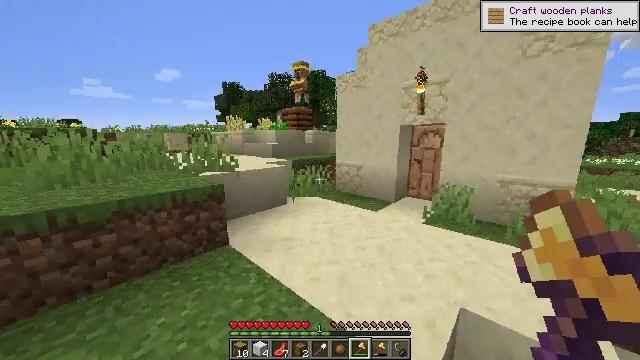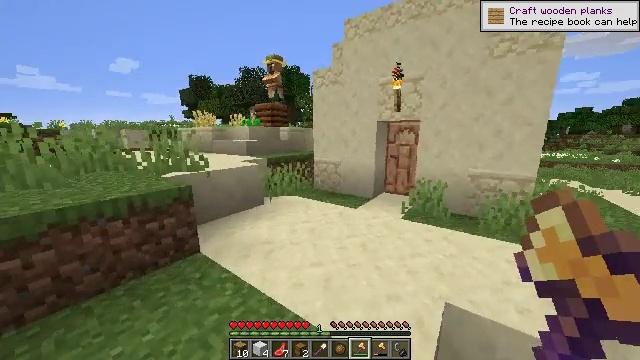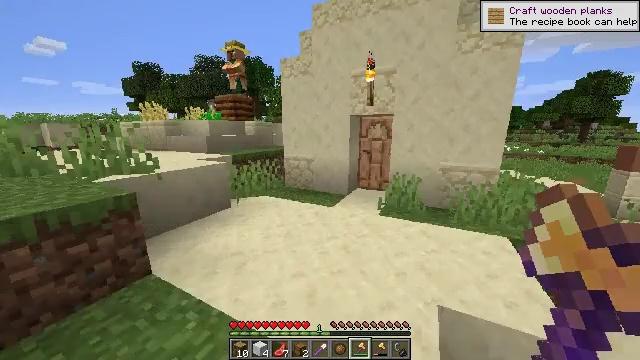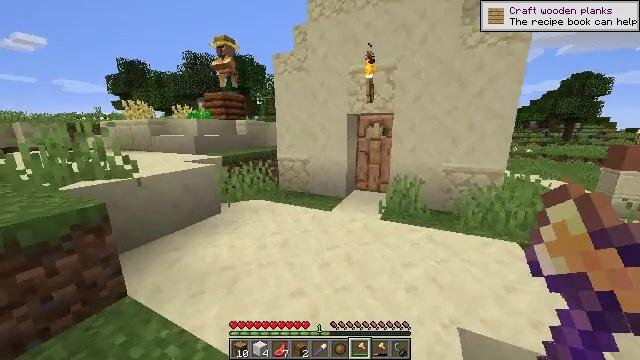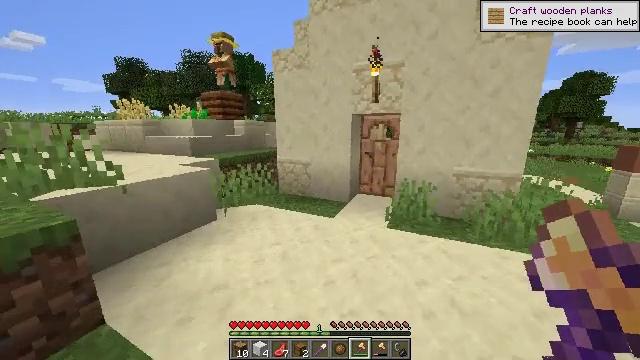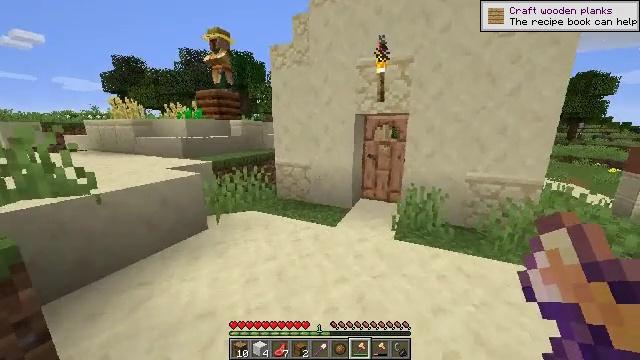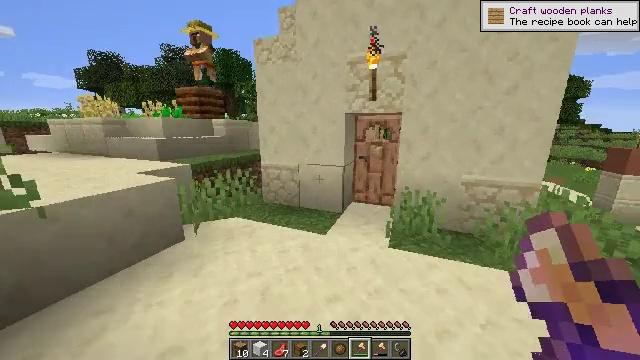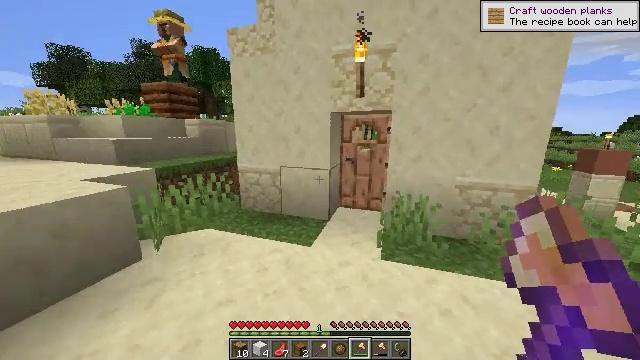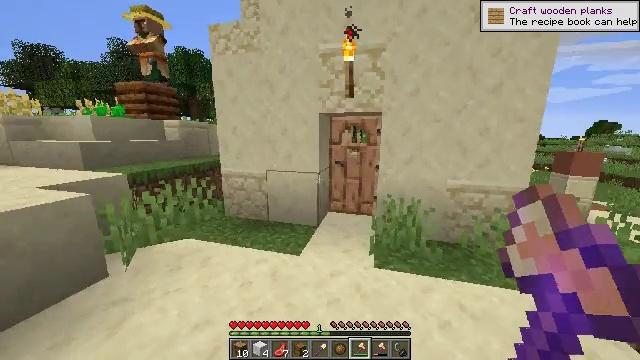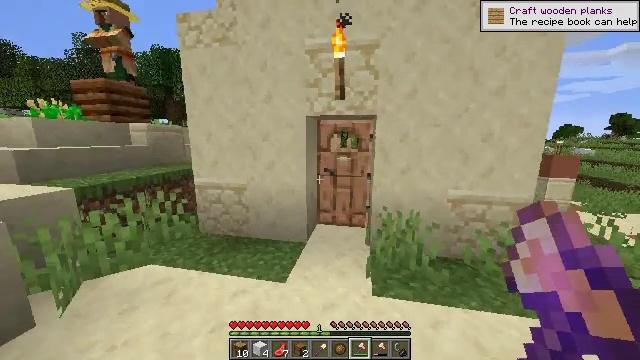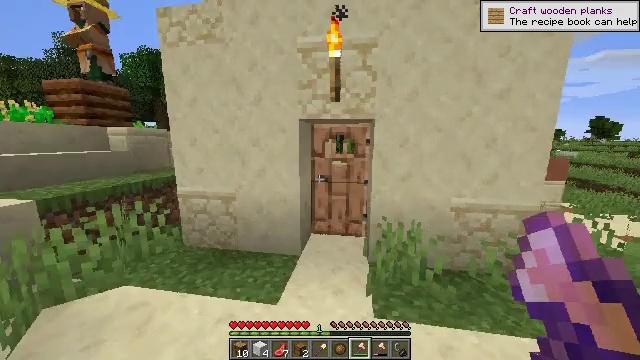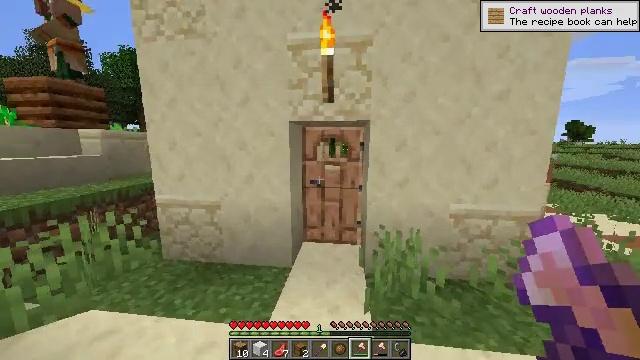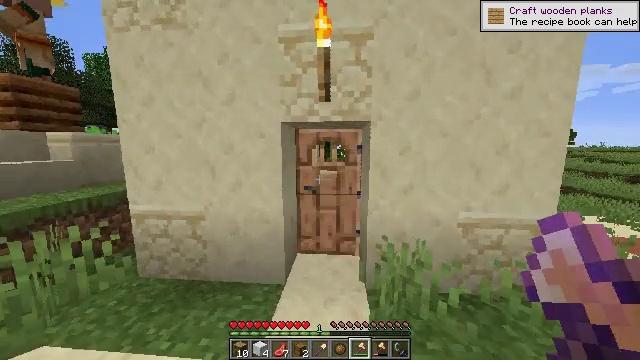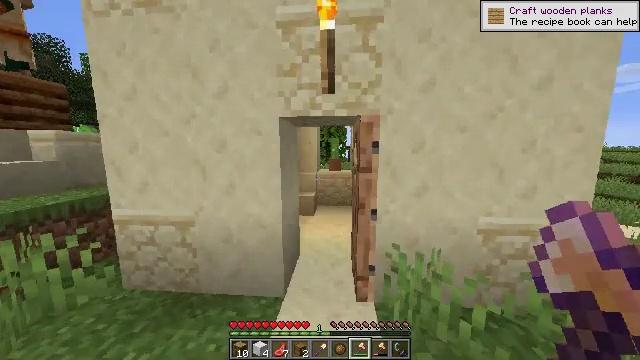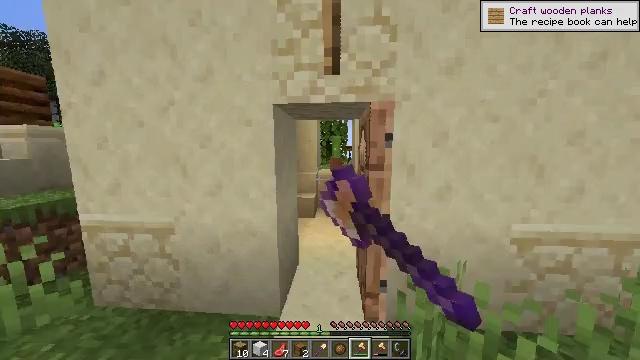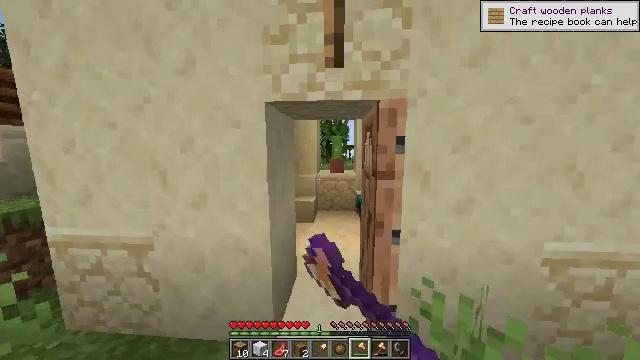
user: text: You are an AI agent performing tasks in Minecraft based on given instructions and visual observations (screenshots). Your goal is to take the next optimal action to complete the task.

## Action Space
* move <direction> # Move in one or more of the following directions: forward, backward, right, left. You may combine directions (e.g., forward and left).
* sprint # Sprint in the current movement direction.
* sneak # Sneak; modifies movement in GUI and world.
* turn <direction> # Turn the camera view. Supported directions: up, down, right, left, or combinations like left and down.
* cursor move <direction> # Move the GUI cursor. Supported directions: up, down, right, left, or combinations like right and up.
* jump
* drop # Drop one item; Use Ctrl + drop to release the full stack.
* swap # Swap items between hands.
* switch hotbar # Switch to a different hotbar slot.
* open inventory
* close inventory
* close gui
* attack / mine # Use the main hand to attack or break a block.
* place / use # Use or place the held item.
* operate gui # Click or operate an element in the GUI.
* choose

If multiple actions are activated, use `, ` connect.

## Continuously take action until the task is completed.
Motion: motion action
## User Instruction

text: Break the lectern to relocate it.
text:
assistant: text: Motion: move forward, turn right
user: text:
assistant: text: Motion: move forward, turn right and down
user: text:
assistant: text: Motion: move forward, turn right
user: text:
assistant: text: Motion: move forward
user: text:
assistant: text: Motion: move forward
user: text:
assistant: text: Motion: move forward, turn right
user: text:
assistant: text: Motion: move forward, turn right
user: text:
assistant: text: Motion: move forward, turn right
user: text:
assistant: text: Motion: move forward, turn right and up
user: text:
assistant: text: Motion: move forward, turn right
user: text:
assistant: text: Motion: move forward, turn right
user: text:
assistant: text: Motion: move forward, turn right
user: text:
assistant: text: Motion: move forward, use / place
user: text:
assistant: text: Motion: move forward, use / place
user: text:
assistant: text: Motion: move forward, use / place
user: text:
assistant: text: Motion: move forward
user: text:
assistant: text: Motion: move forward
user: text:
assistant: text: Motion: move forward, turn right and down
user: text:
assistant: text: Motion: move forward, turn right and down
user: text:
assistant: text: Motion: move forward, turn right
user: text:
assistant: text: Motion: move forward, turn right and down
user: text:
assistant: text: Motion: move forward, turn right and down
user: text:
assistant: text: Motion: move forward, turn right and down
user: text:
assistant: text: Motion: move forward, turn right
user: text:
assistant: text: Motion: move forward and move left
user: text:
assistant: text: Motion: move forward and move left, turn right and down
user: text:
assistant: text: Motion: move left, turn right
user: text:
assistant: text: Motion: move left, turn right and down
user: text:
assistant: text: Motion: turn right
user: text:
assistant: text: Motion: turn left